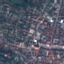
Label: Residential